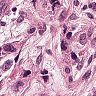
Metastatic tissue present: yes